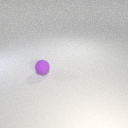
small purple rubber sphere